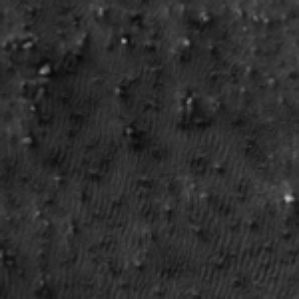
Label: frost